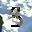
Label: 3